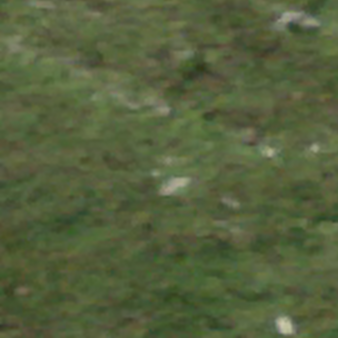
Label: other